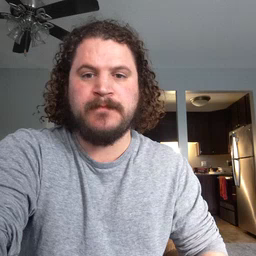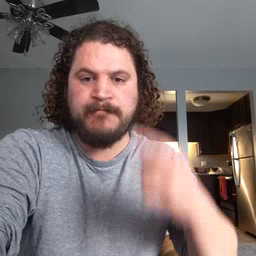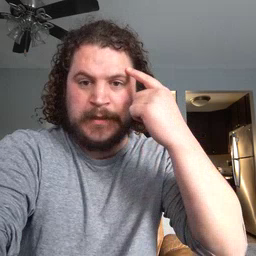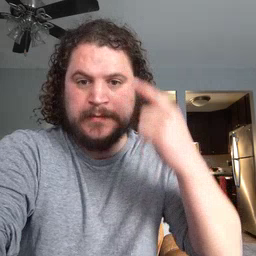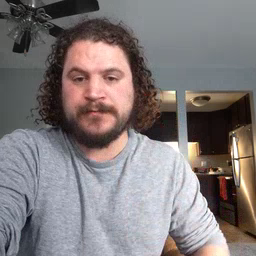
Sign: penny